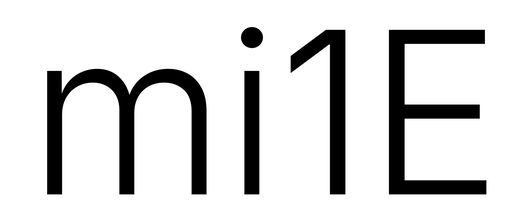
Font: Inter_Light